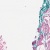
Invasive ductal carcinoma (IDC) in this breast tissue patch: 0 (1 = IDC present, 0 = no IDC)